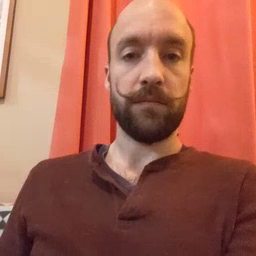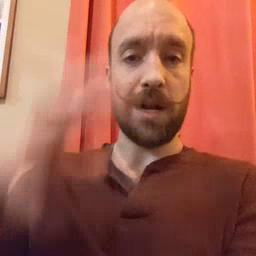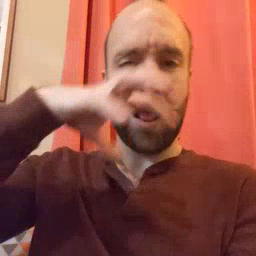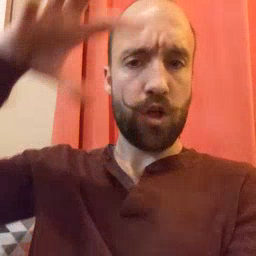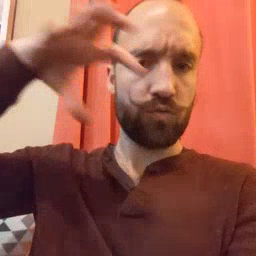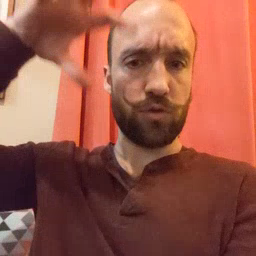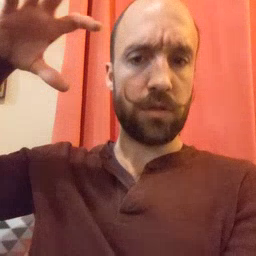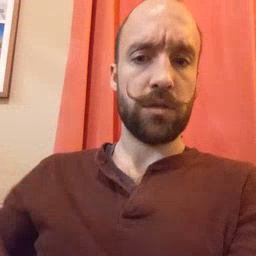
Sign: cloud